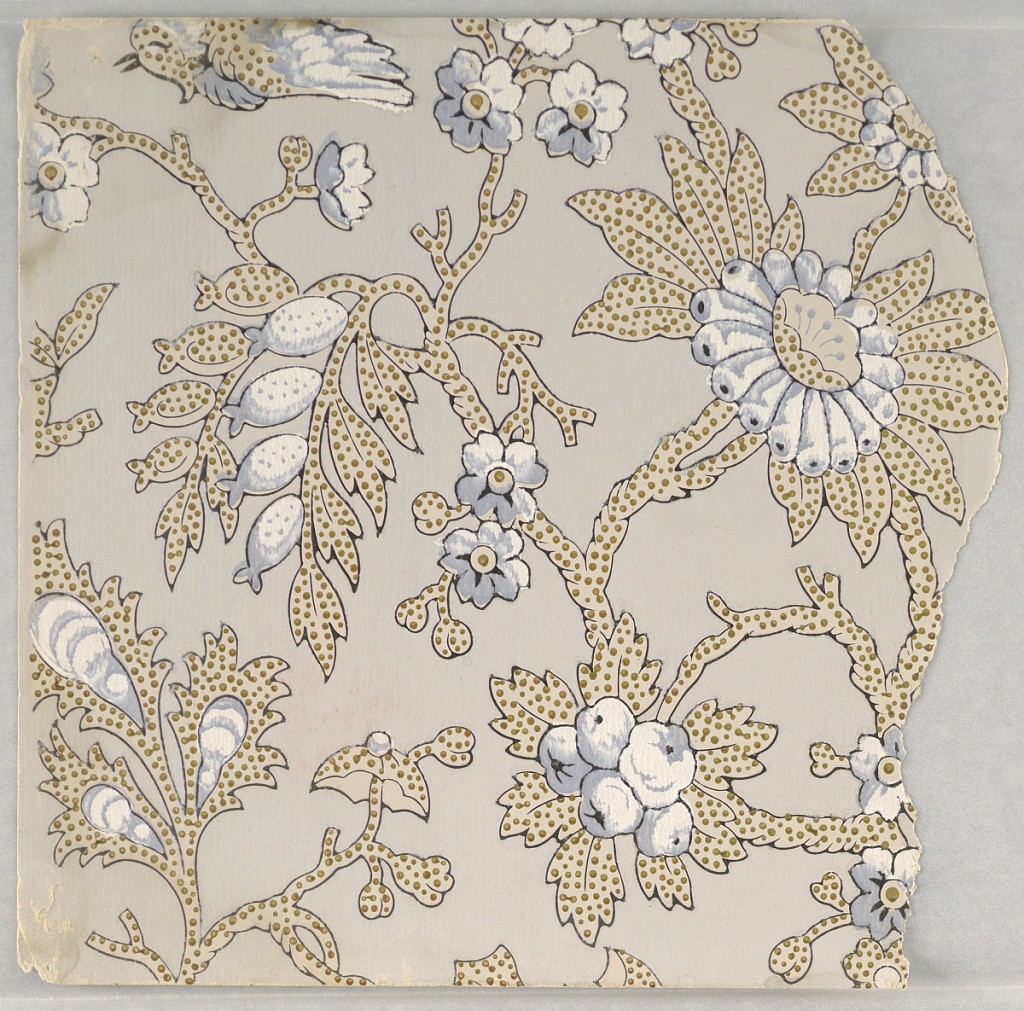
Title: Sidewall sample
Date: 1880–90
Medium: Machine-printed on paper
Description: Fragmentary wallpapers from sample book, including aesthetic-style and Anglo-Japanesque designs.

72 pages of samples.